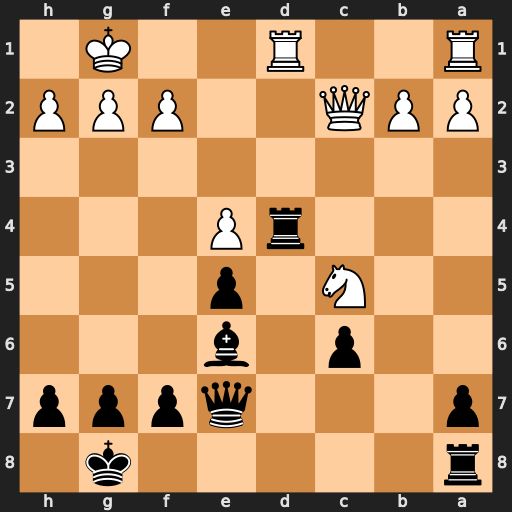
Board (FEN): r5k1/p3qppp/2p1b3/2N1p3/3rP3/8/PPQ2PPP/R2R2K1
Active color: b
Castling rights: -
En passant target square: -
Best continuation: Rc4 Qxc4 Bxc4